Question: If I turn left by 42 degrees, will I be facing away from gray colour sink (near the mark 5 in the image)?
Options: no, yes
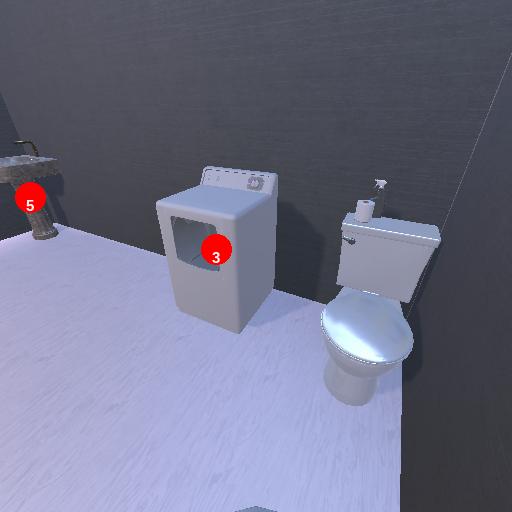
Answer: no